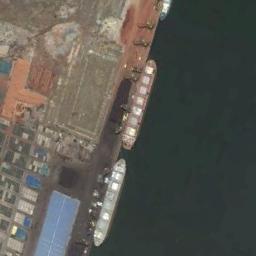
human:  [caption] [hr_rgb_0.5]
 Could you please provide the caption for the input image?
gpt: There are two ships in the green water on the shore .

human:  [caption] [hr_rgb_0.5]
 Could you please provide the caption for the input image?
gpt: An orange and white bulk carrier docked at the dock .

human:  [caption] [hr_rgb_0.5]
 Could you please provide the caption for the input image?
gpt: The two cargo ships full of containers are docked at the dock and some buildings are on the bank .

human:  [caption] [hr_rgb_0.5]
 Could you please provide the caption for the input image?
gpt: Many buildings are beside the ships .

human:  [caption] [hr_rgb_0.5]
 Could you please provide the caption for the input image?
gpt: There are two ships at the harbor .